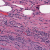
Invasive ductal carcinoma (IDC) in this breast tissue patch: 0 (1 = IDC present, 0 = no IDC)